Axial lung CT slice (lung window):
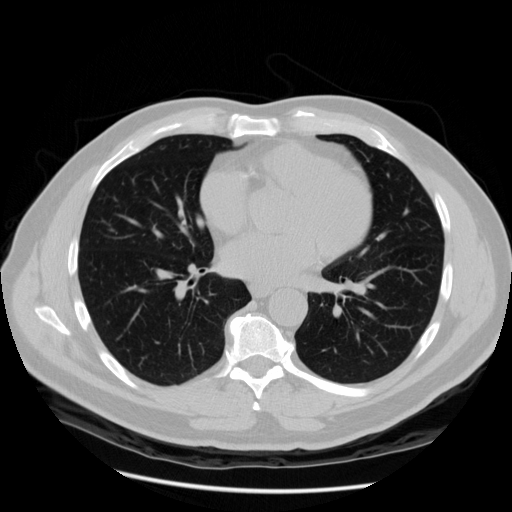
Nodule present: no